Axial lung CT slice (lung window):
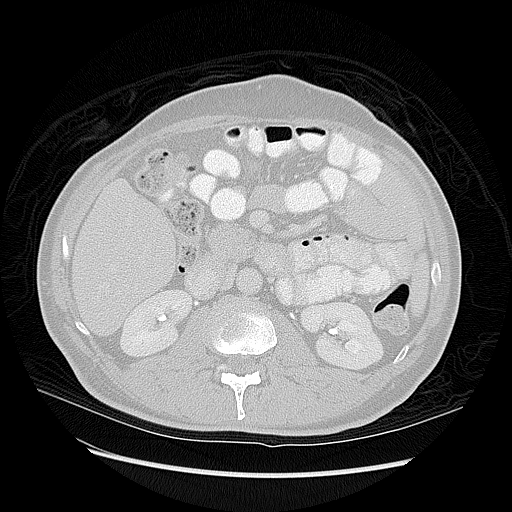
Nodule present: no